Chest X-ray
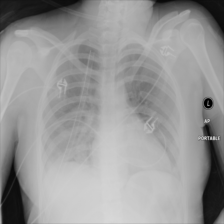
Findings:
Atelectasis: negative
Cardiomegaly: negative
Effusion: negative
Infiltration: positive
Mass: negative
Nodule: negative
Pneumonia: negative
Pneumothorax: negative
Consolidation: negative
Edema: negative
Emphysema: negative
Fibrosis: negative
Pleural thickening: negative
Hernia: negative